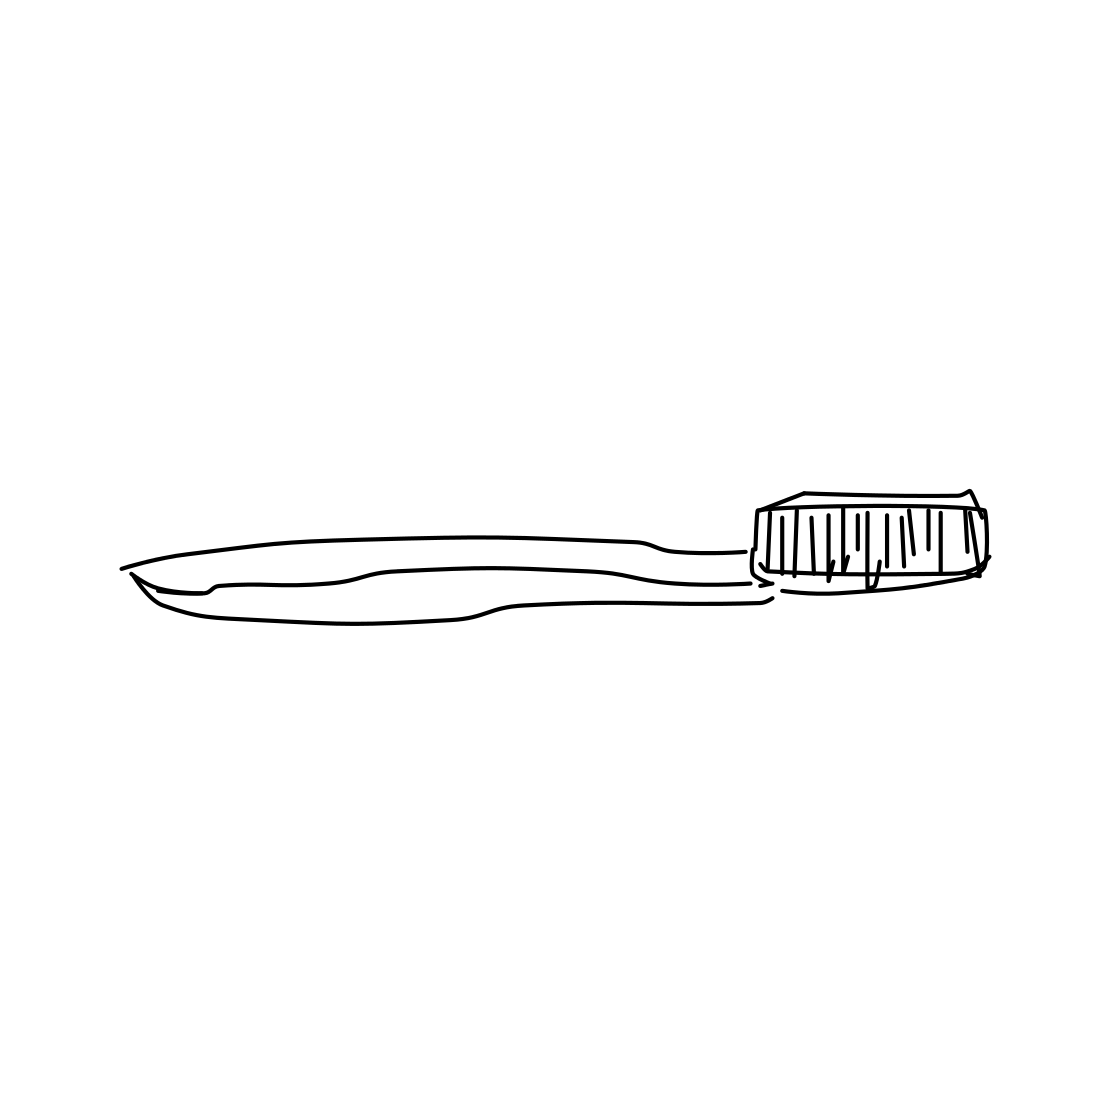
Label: toothbrush